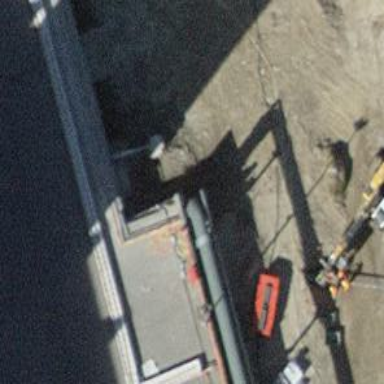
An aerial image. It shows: Pipeline structure.